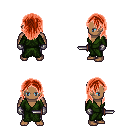
a pixel art fantasy rpg character, male body template, human, dark skin, green robe, metal pants, red long hairstyle, metal gloves, dagger, four views (front, back, left, right), 2x2 character sprite sheet, small pixel art, hard edges, no anti-aliasing